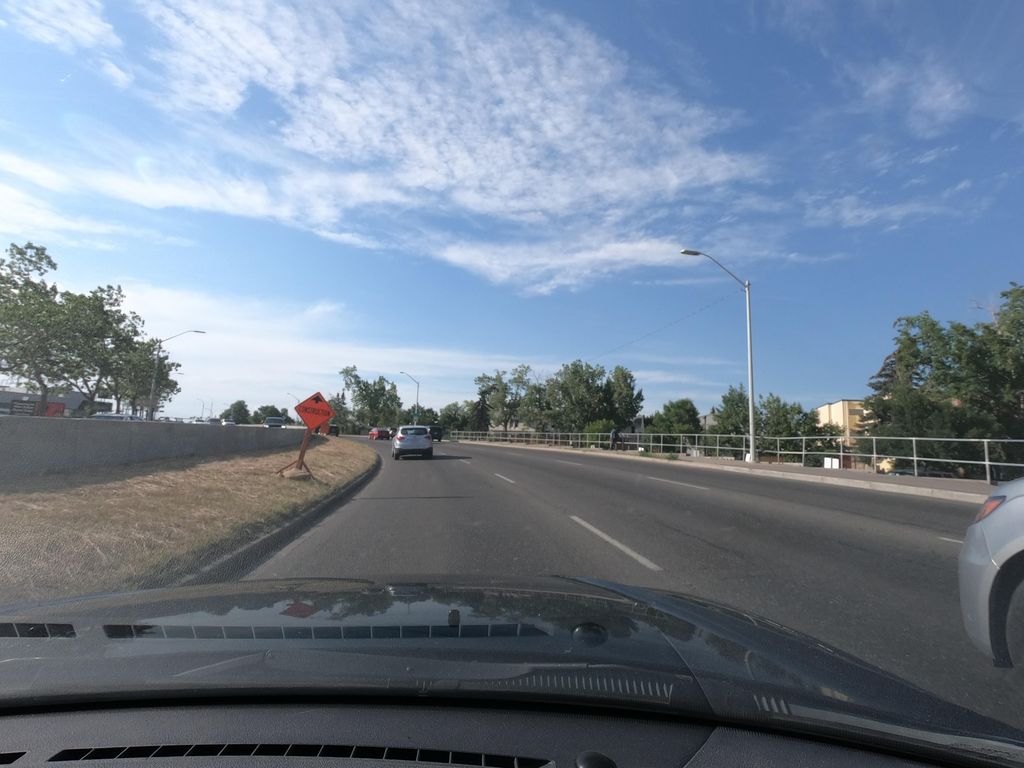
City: calgary